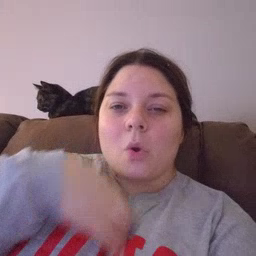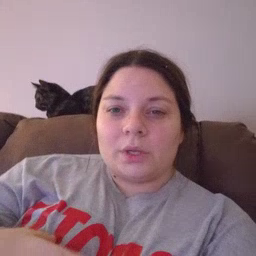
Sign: hungry